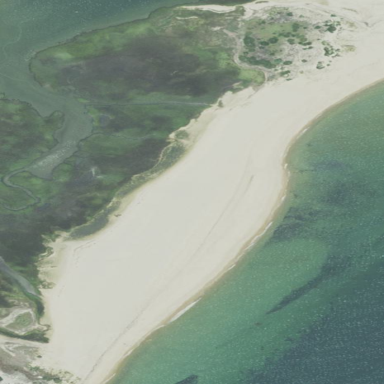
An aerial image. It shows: Dune made of sand.